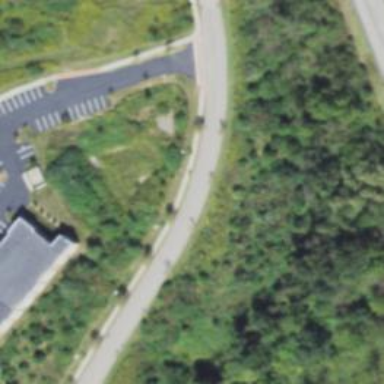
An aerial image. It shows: Unclassified asphalt road with sidewalk on the left.